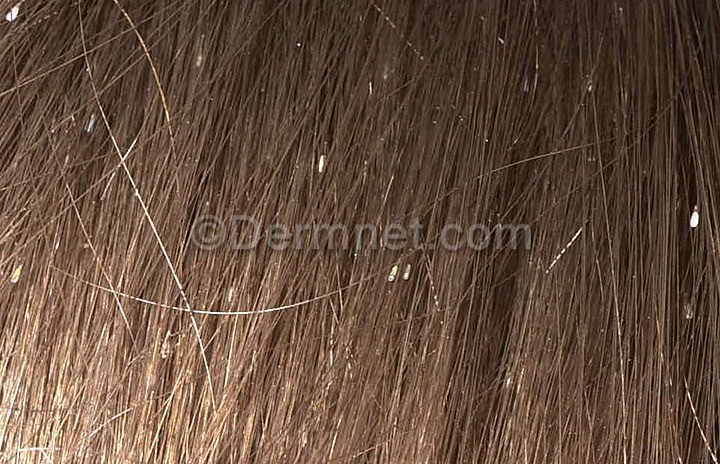
Disease: Scabies Lyme Disease and other Infestations and Bites